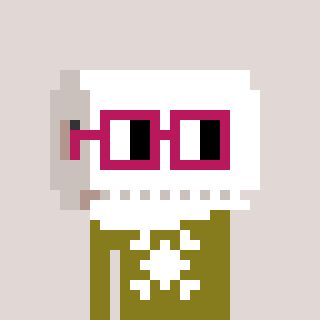
a pixel art character with square dark red glasses, a toiletpaper-full-shaped head and a gunk-colored body on a warm background